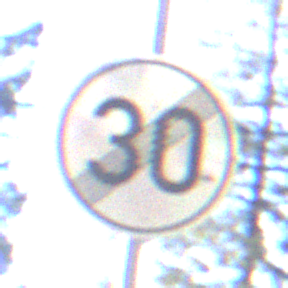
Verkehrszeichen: EndeGeschwindigkeit30
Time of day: MorningAfternoon
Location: Outdoor (Nature)
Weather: Clear
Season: Winter
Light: Natural